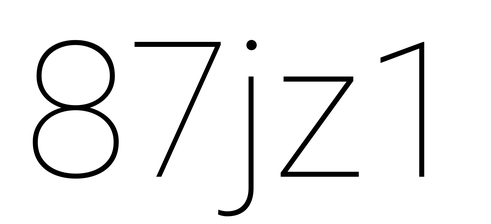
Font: Roboto_Thin